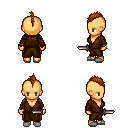
a pixel art fantasy rpg character, female body template, human, tanned skin, brown robe, magenta pants, brunette mohawk hairstyle, bracelets, white slippers, dagger, four views (front, back, left, right), 2x2 character sprite sheet, small pixel art, hard edges, no anti-aliasing